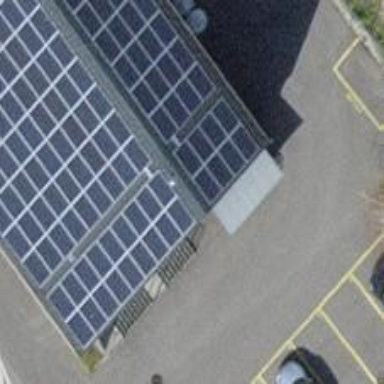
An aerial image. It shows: Solar power generator using photovoltaic panels.